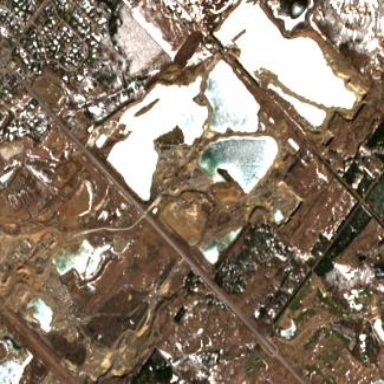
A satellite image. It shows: Quarry area.